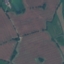
Land use / land cover: Pasture